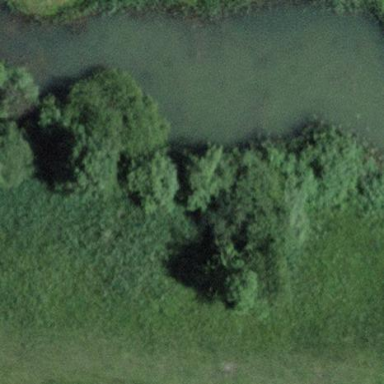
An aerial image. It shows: Water hazard in golf course. The hazard is natural water feature.